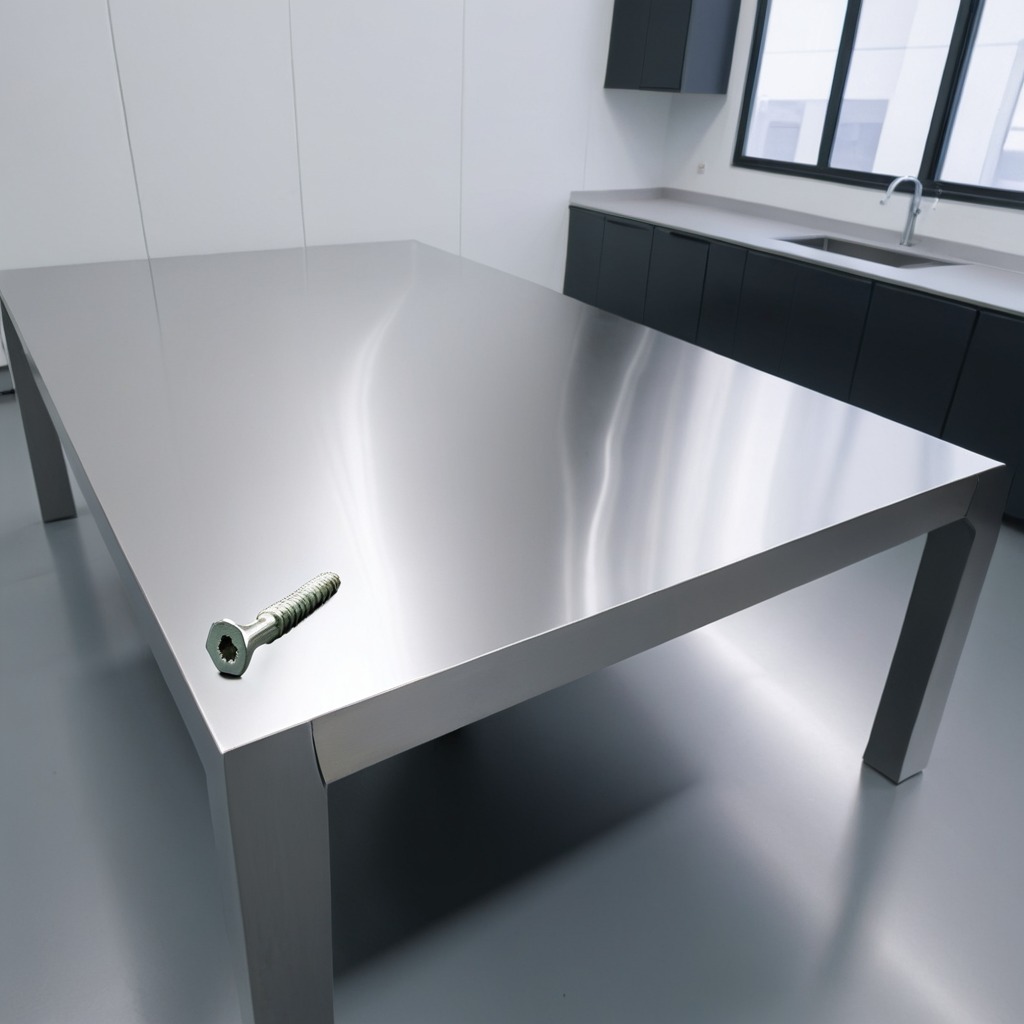
A metal screw is lying on a stainless steel table in a high-end prototyping lab.